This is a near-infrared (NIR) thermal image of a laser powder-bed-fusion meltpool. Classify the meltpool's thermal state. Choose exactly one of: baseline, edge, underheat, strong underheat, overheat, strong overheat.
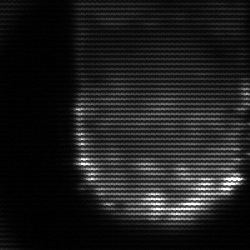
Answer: baseline